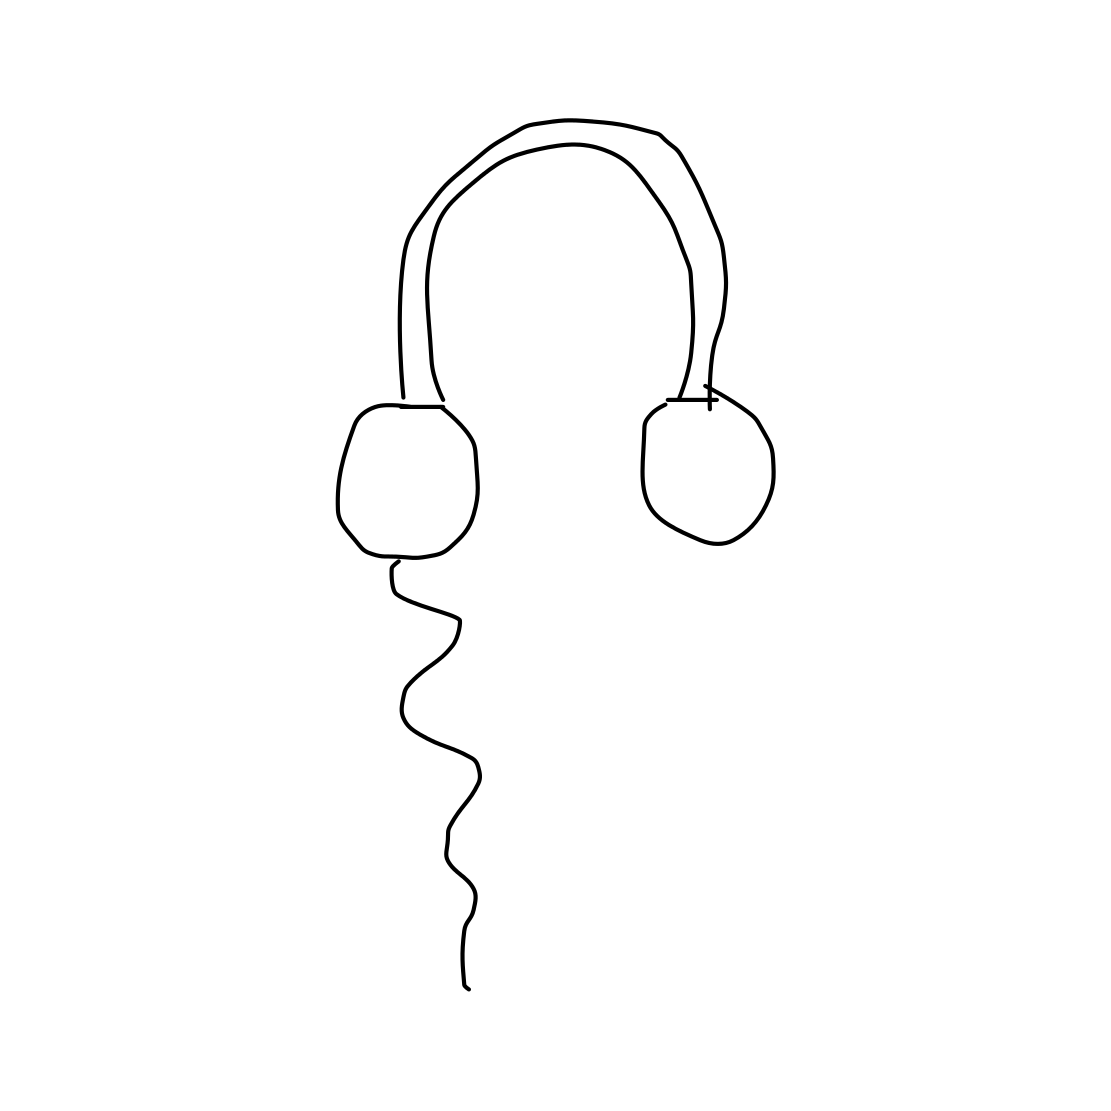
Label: head-phones